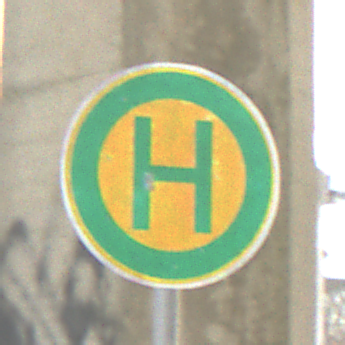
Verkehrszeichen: Haltestelle
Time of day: MorningAfternoon
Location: Roofed (Suburban)
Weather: PartlyCloudy
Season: Winter
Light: Natural